Field crop: maize
Growth stage: 1
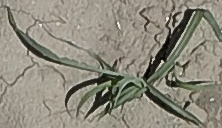
Species: sorghum